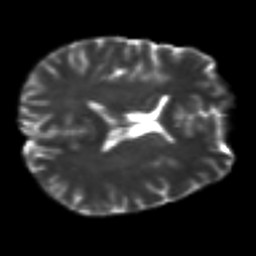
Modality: T2w
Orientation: axial
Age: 23
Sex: male
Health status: ill
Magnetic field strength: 3 T
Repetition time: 9 s
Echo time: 0.093 s